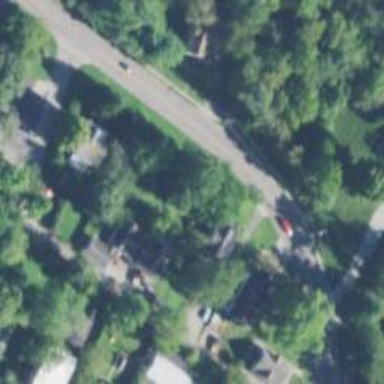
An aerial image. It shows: Secondary asphalt road surrounded by residential properties.